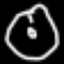
Label: clock